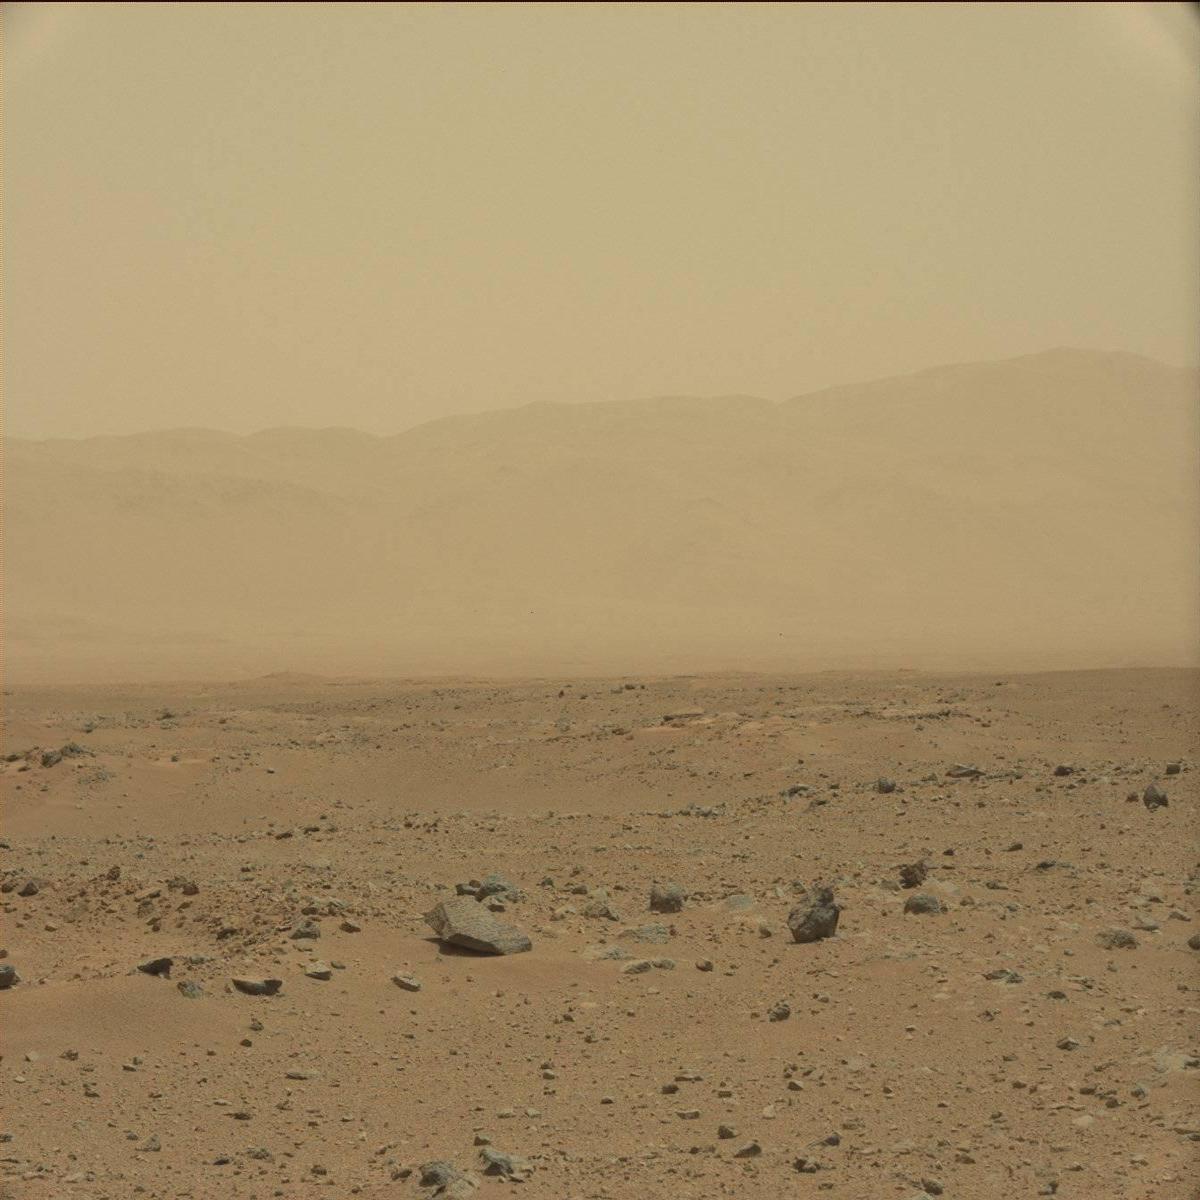
Terrain classes present: Bedrock, Ridge, Rock, Sand / Soil, Sky